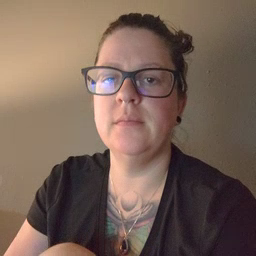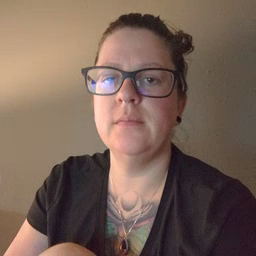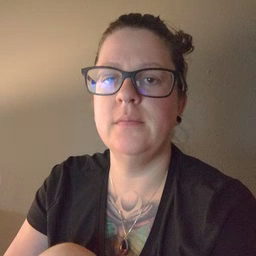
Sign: police